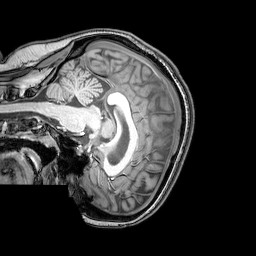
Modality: T1w
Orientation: sagittal
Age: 21
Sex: female
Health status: healthy
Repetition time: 0.081 s
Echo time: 0.037 s